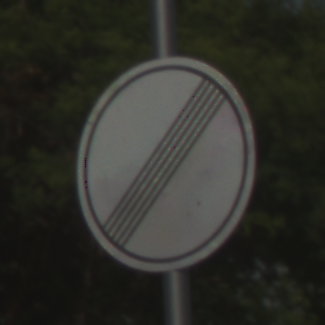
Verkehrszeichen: EndeSaemtlicherBegrenzungen
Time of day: MorningAfternoon
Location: Outdoor (Nature)
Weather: PartlyCloudy
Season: NotSpecified
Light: Natural